Chest X-ray:
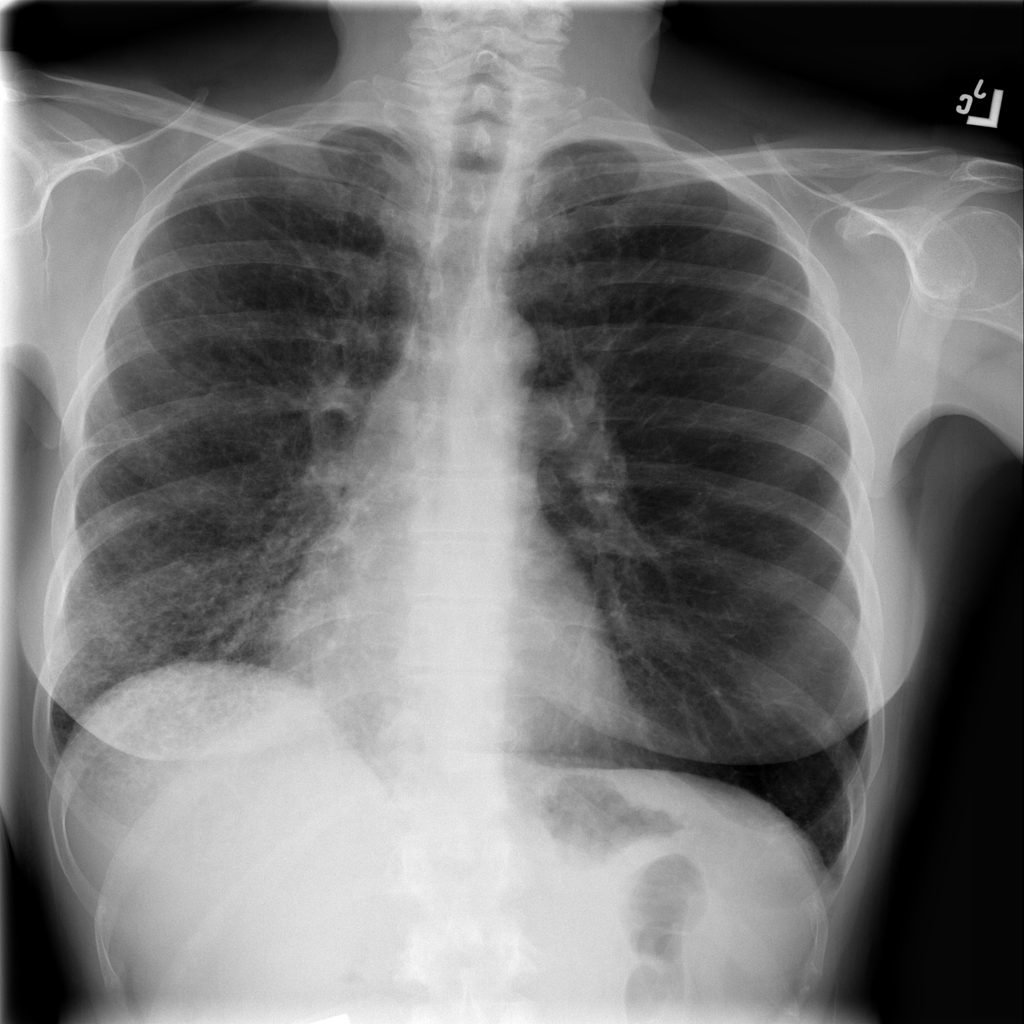
Findings: Emphysema, Consolidation
No abnormal finding: no